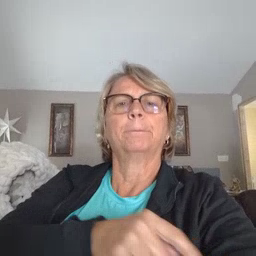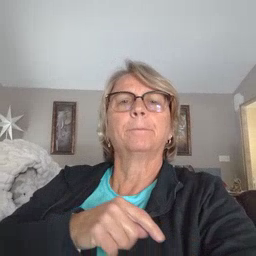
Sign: arm